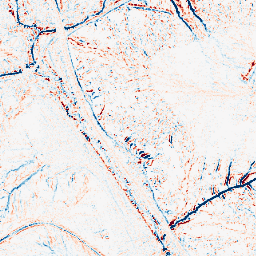
Category: edge_preserving
Decomposition family: median
Decomposition parameters: size: 5
Upsampling method: sinc_blackman
Upsampling parameters: scale: 2
kernel_size: 4
Upsampling scale: 2